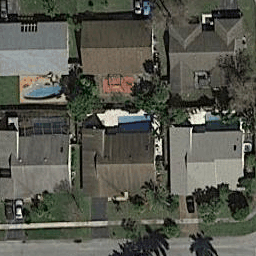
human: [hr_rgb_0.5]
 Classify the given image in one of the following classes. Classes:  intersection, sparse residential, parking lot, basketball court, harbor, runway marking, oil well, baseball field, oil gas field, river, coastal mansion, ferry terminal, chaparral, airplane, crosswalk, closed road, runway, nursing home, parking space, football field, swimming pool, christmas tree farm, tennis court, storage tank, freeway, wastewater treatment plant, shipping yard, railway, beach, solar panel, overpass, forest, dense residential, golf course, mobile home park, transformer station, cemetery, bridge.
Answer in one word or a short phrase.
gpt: dense residential